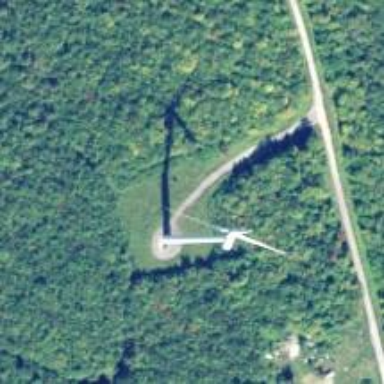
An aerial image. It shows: Wind generator using horizontal axis wind turbines.